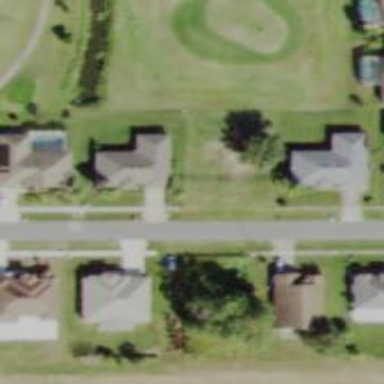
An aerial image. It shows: Residential road with sidewalk on the left.